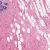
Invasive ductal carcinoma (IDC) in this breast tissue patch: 0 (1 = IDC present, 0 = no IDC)